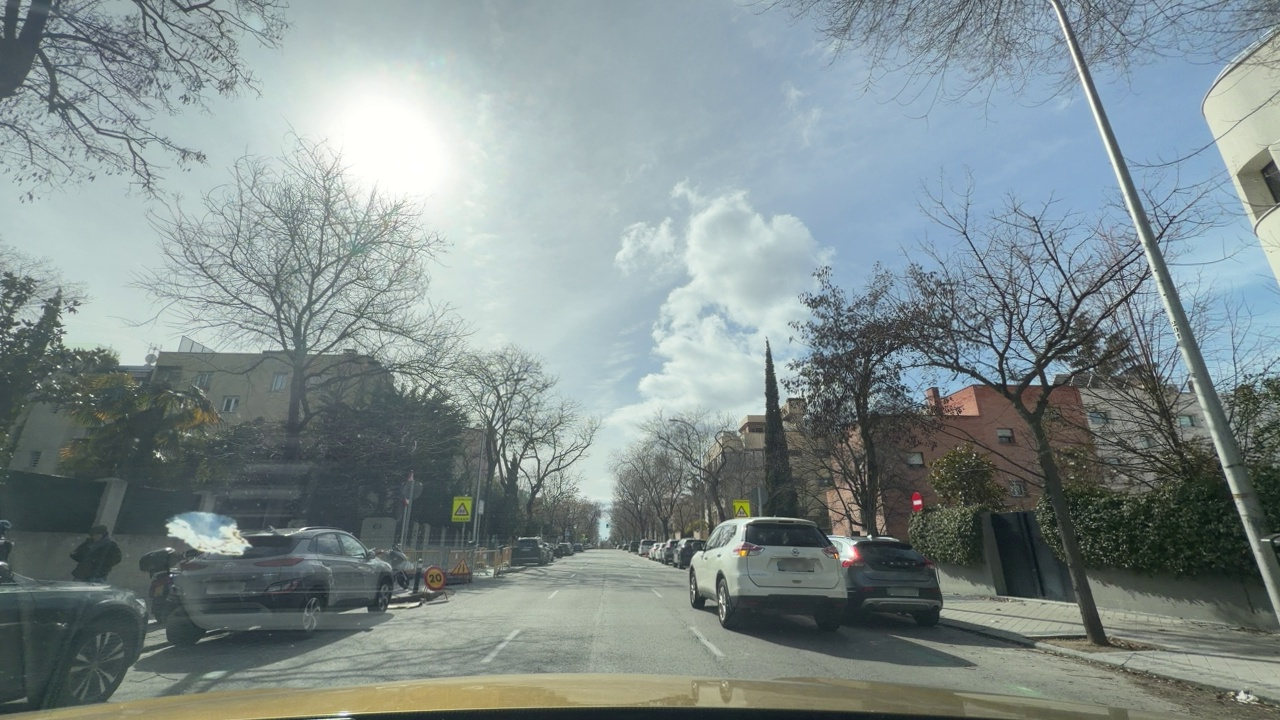
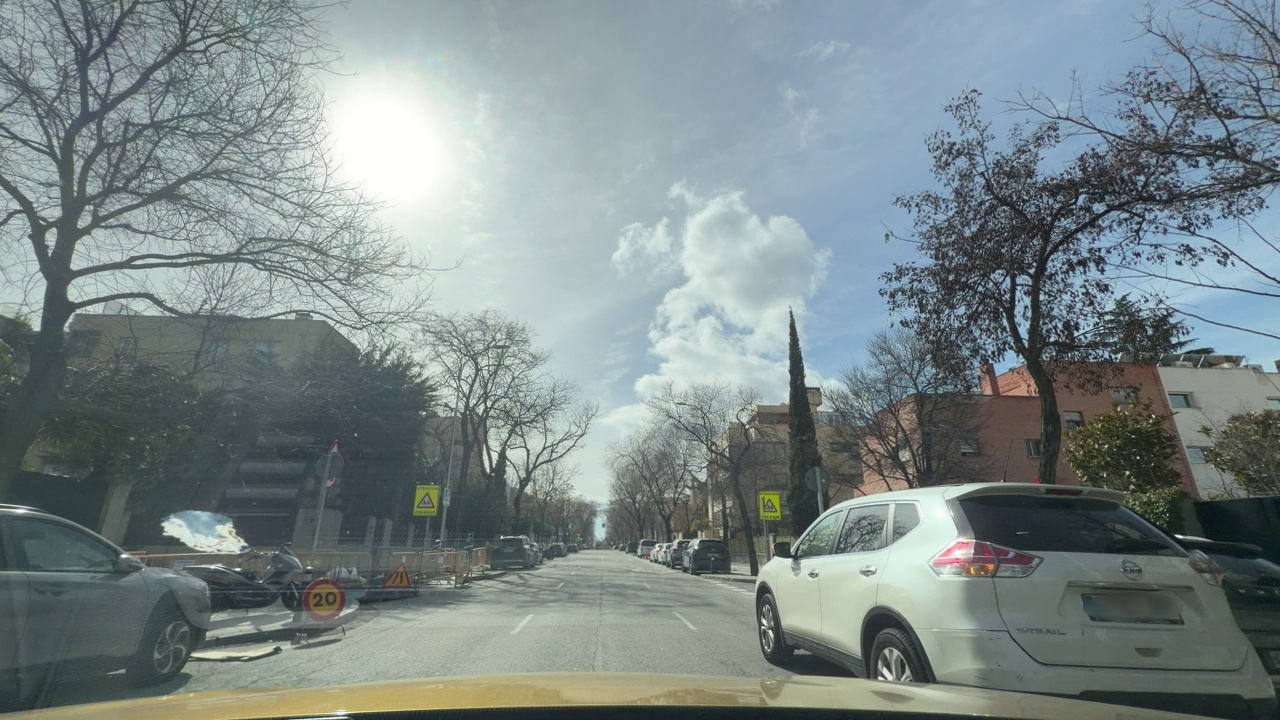
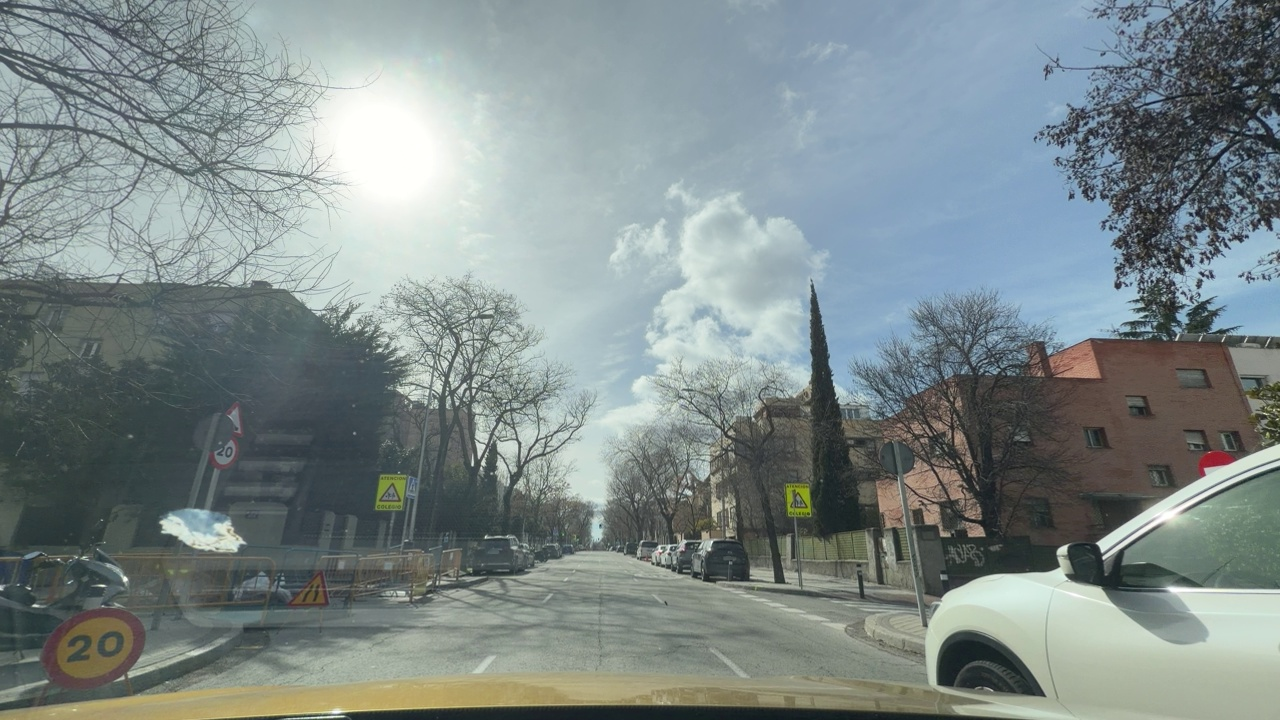
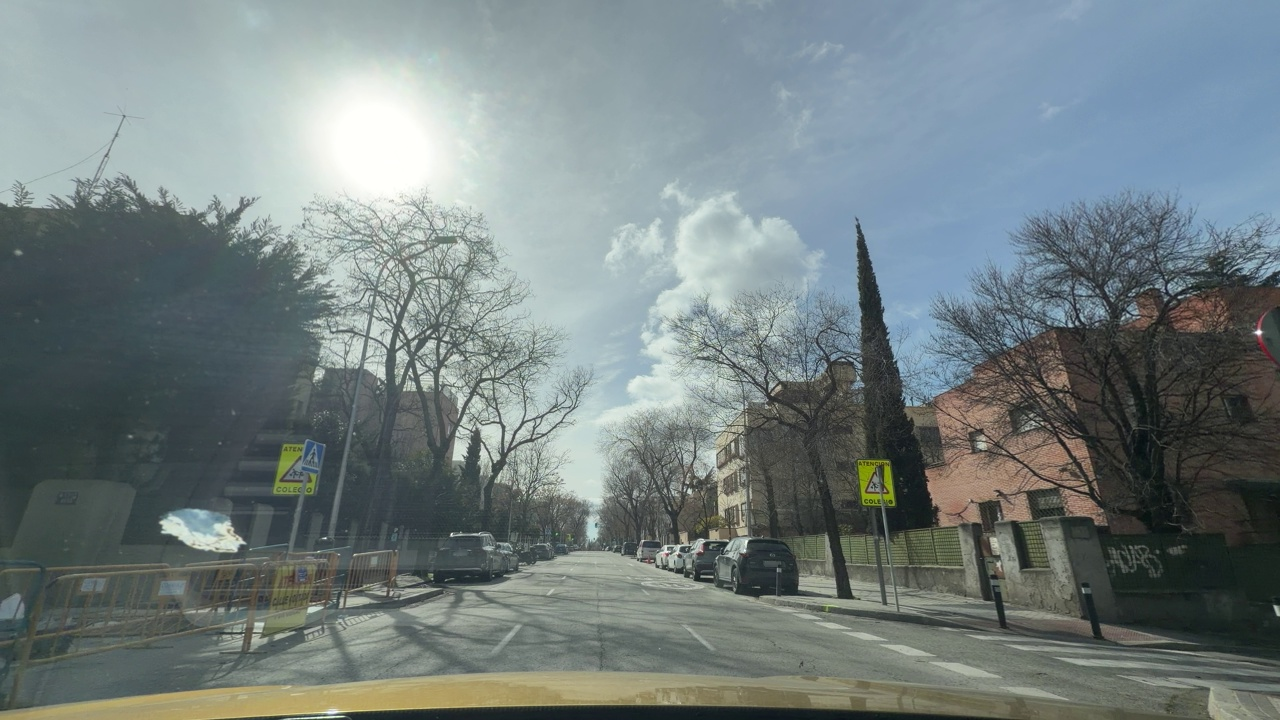
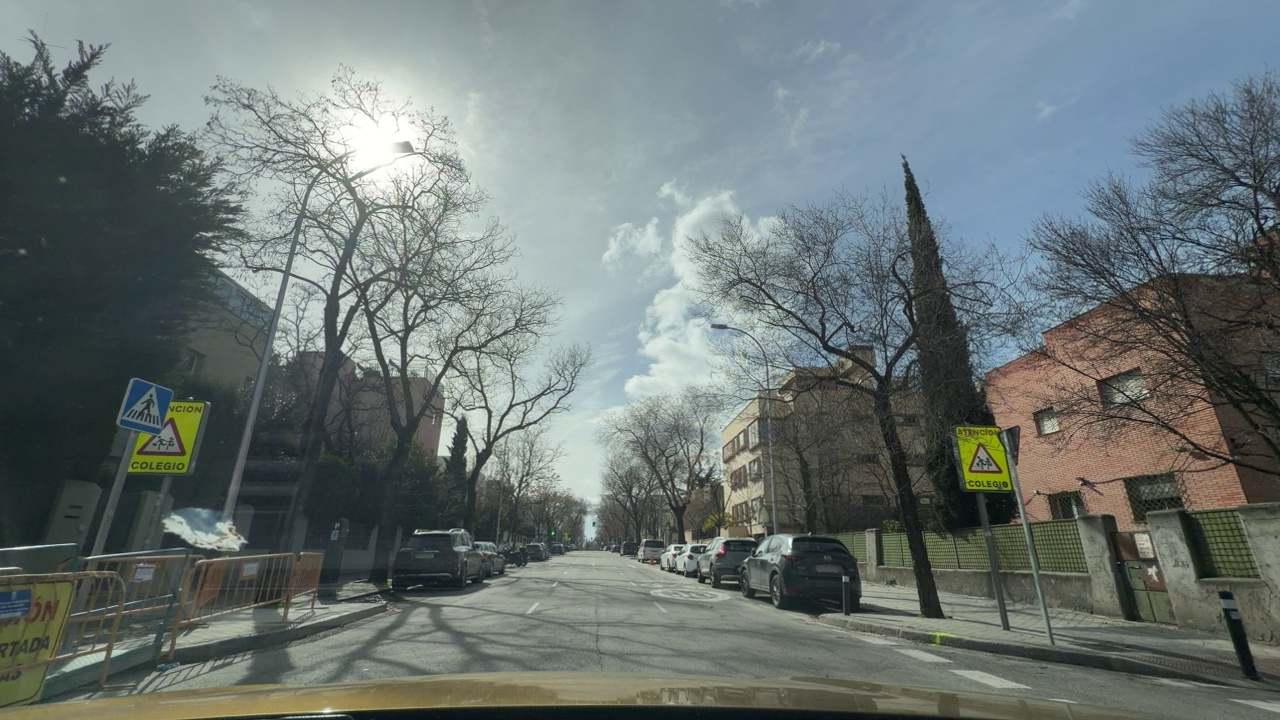
Situation: Lateral parked car
Question: Are vehicles present on the right side of the ego lane?
Answer: Yes
Reasoning: There are cars parked in parallel on the right side. In the sequence can be even seen a car doing a parking manouver on the right